Modality: CBCT
Slice 59 of 93
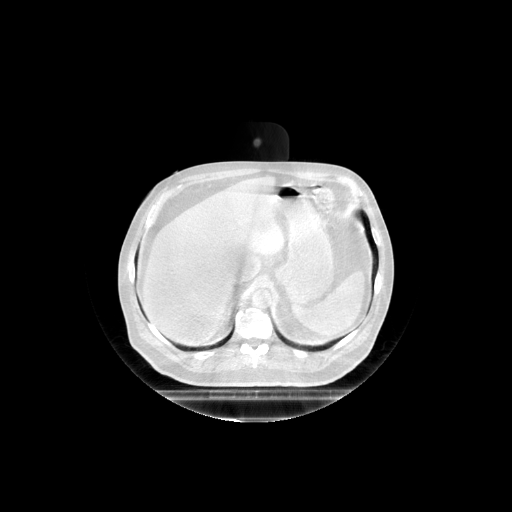